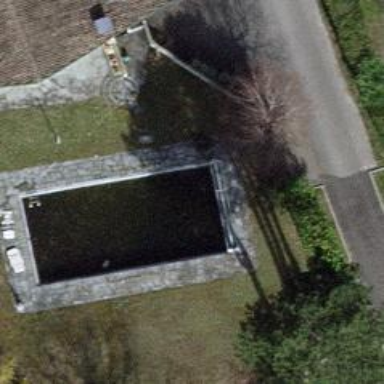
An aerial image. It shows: Swimming pool located in leisure land.